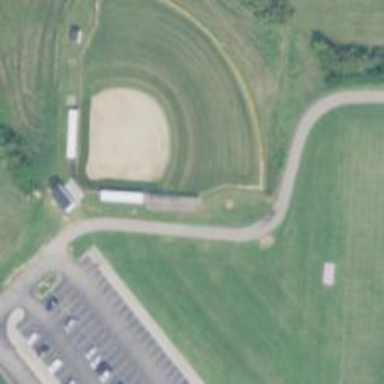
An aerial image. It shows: Baseball pitch for leisure land activities.